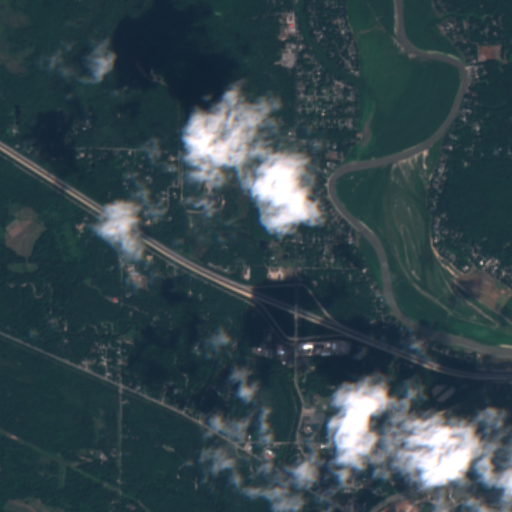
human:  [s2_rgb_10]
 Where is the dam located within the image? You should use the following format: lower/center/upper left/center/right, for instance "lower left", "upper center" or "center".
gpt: The dam is located in the lower right of the image.
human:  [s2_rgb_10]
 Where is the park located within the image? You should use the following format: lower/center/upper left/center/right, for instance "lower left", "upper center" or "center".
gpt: The park is located in the lower of the image.
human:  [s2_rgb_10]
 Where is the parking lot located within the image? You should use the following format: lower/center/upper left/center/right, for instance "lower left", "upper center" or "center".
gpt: The parking lot is located in the lower right of the image.
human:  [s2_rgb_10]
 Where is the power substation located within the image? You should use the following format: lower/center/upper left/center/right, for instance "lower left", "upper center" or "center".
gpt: The power substation is located in the lower right of the image.
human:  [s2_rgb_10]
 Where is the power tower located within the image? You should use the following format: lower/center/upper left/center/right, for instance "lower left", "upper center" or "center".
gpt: The power tower is located in the lower left of the image.
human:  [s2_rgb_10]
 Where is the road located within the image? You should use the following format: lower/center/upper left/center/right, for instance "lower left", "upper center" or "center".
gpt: There is no road in the image.